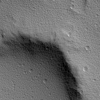
Atmospheric dust classification: not_dusty